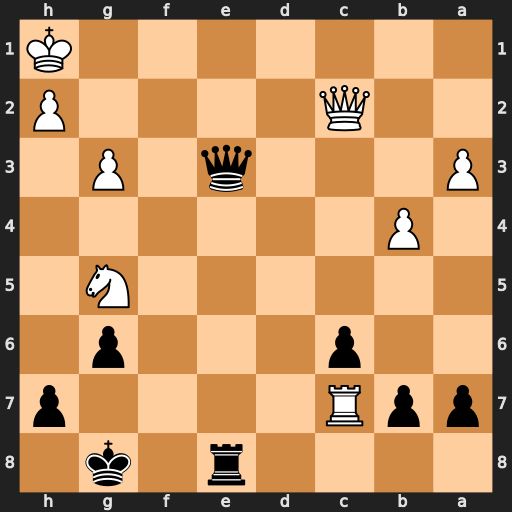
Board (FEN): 4r1k1/ppR4p/2p3p1/6N1/1P6/P3q1P1/2Q4P/7K
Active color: b
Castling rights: -
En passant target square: -
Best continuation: Qe1+ Kg2 Re2+ Qxe2 Qxe2+